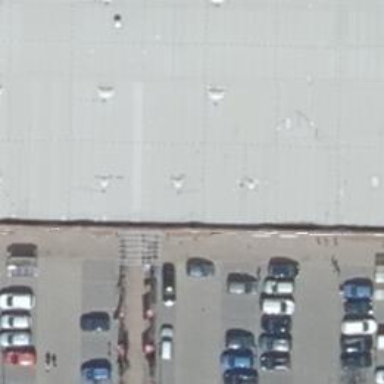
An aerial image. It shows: Road serving as parking aisle.